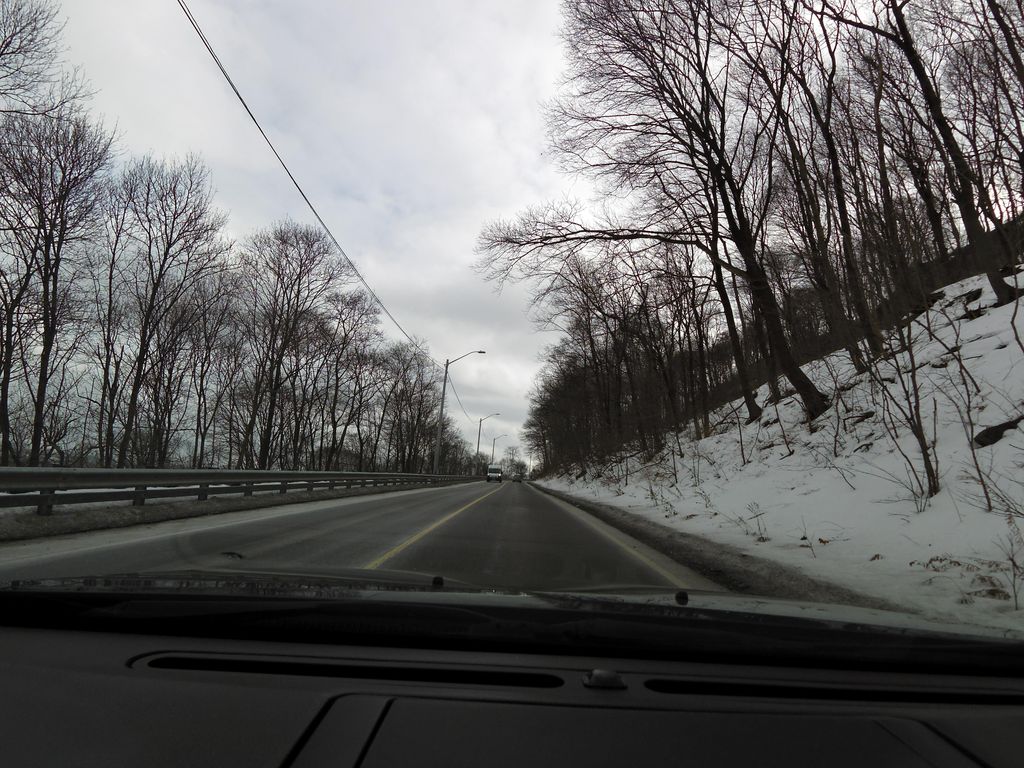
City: hamilton